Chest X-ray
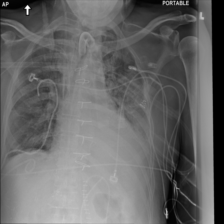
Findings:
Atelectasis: negative
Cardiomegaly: negative
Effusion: negative
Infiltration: positive
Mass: negative
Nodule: negative
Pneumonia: negative
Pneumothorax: negative
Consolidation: negative
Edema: negative
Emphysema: negative
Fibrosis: negative
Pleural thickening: negative
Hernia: negative